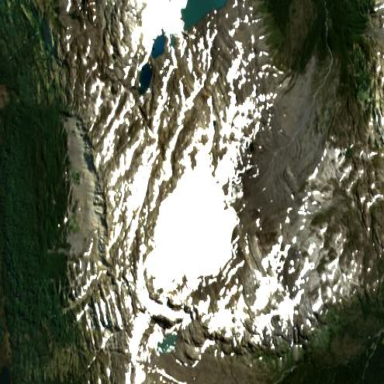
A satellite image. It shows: Majestic glacier in the distance.